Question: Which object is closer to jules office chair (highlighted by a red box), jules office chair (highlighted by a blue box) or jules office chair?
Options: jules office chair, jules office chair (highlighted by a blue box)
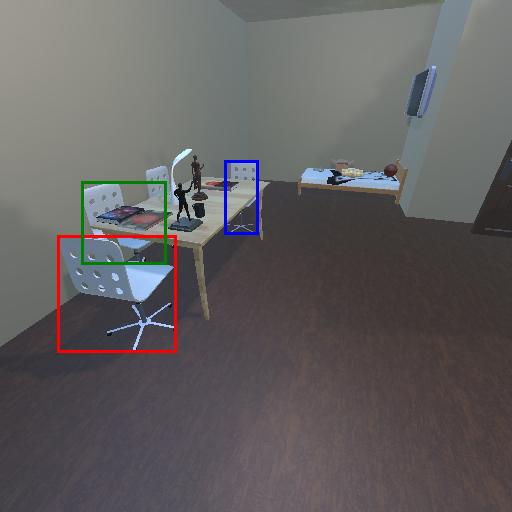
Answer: jules office chair